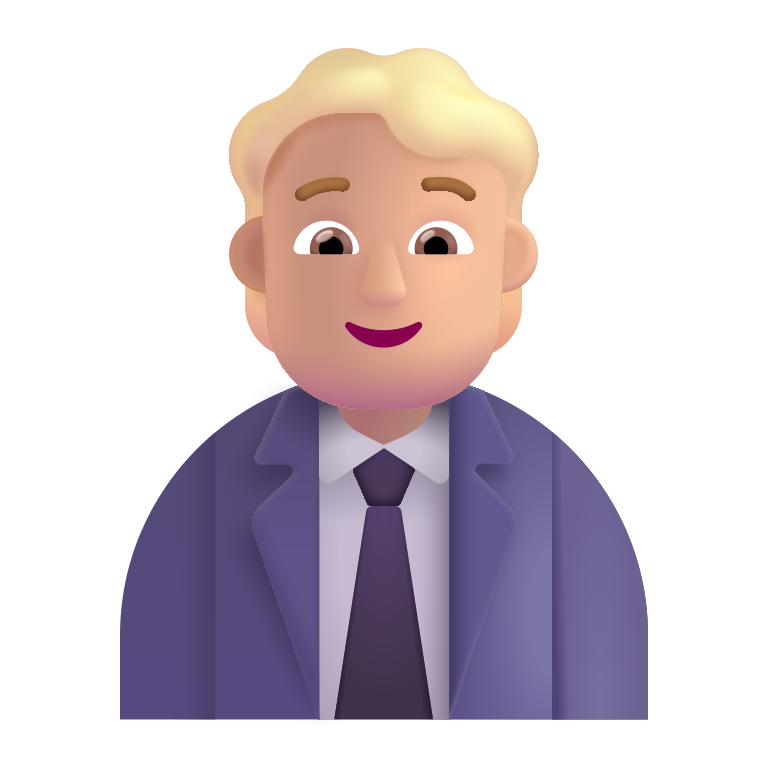
office worker color  light